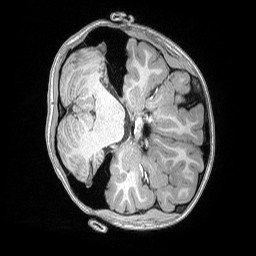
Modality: T1w
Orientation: axial
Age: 11
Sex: female
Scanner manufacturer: siemens
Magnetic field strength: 3 T
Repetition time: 2.53 s
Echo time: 0.00164 s